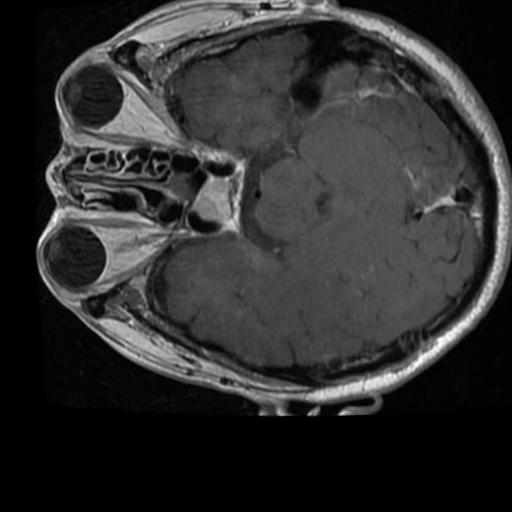
Label: brain_tumor